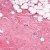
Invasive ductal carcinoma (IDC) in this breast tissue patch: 0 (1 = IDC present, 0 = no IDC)